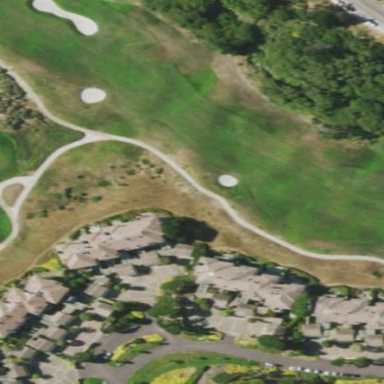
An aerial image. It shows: Golf fairway in the image.